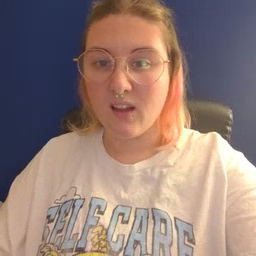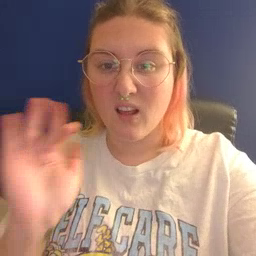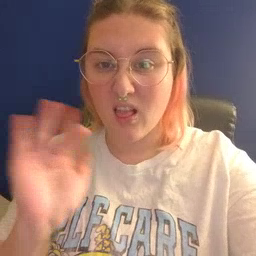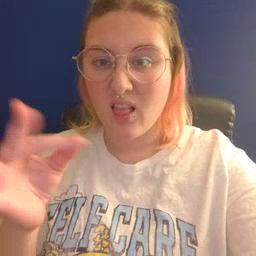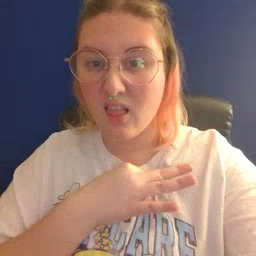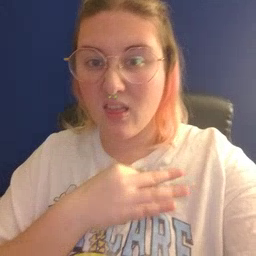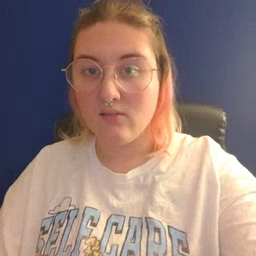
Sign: yucky